Here is the raw acceleration-versus-time signal recorded on a bearing housing. Diagnose the bearing from this image, choosing from: normal, inner_race, outer_race, ball.
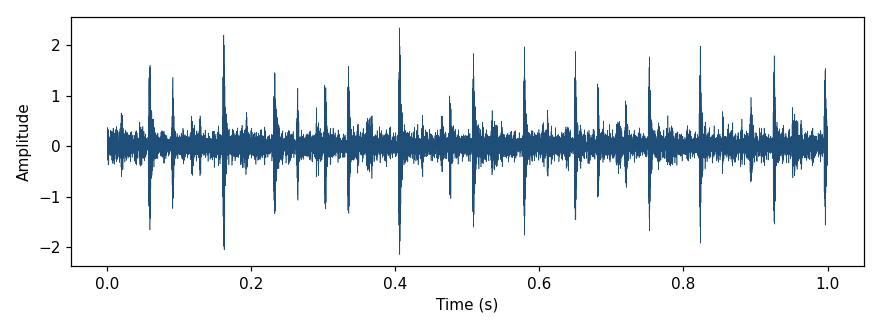
Answer: inner_race